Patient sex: F
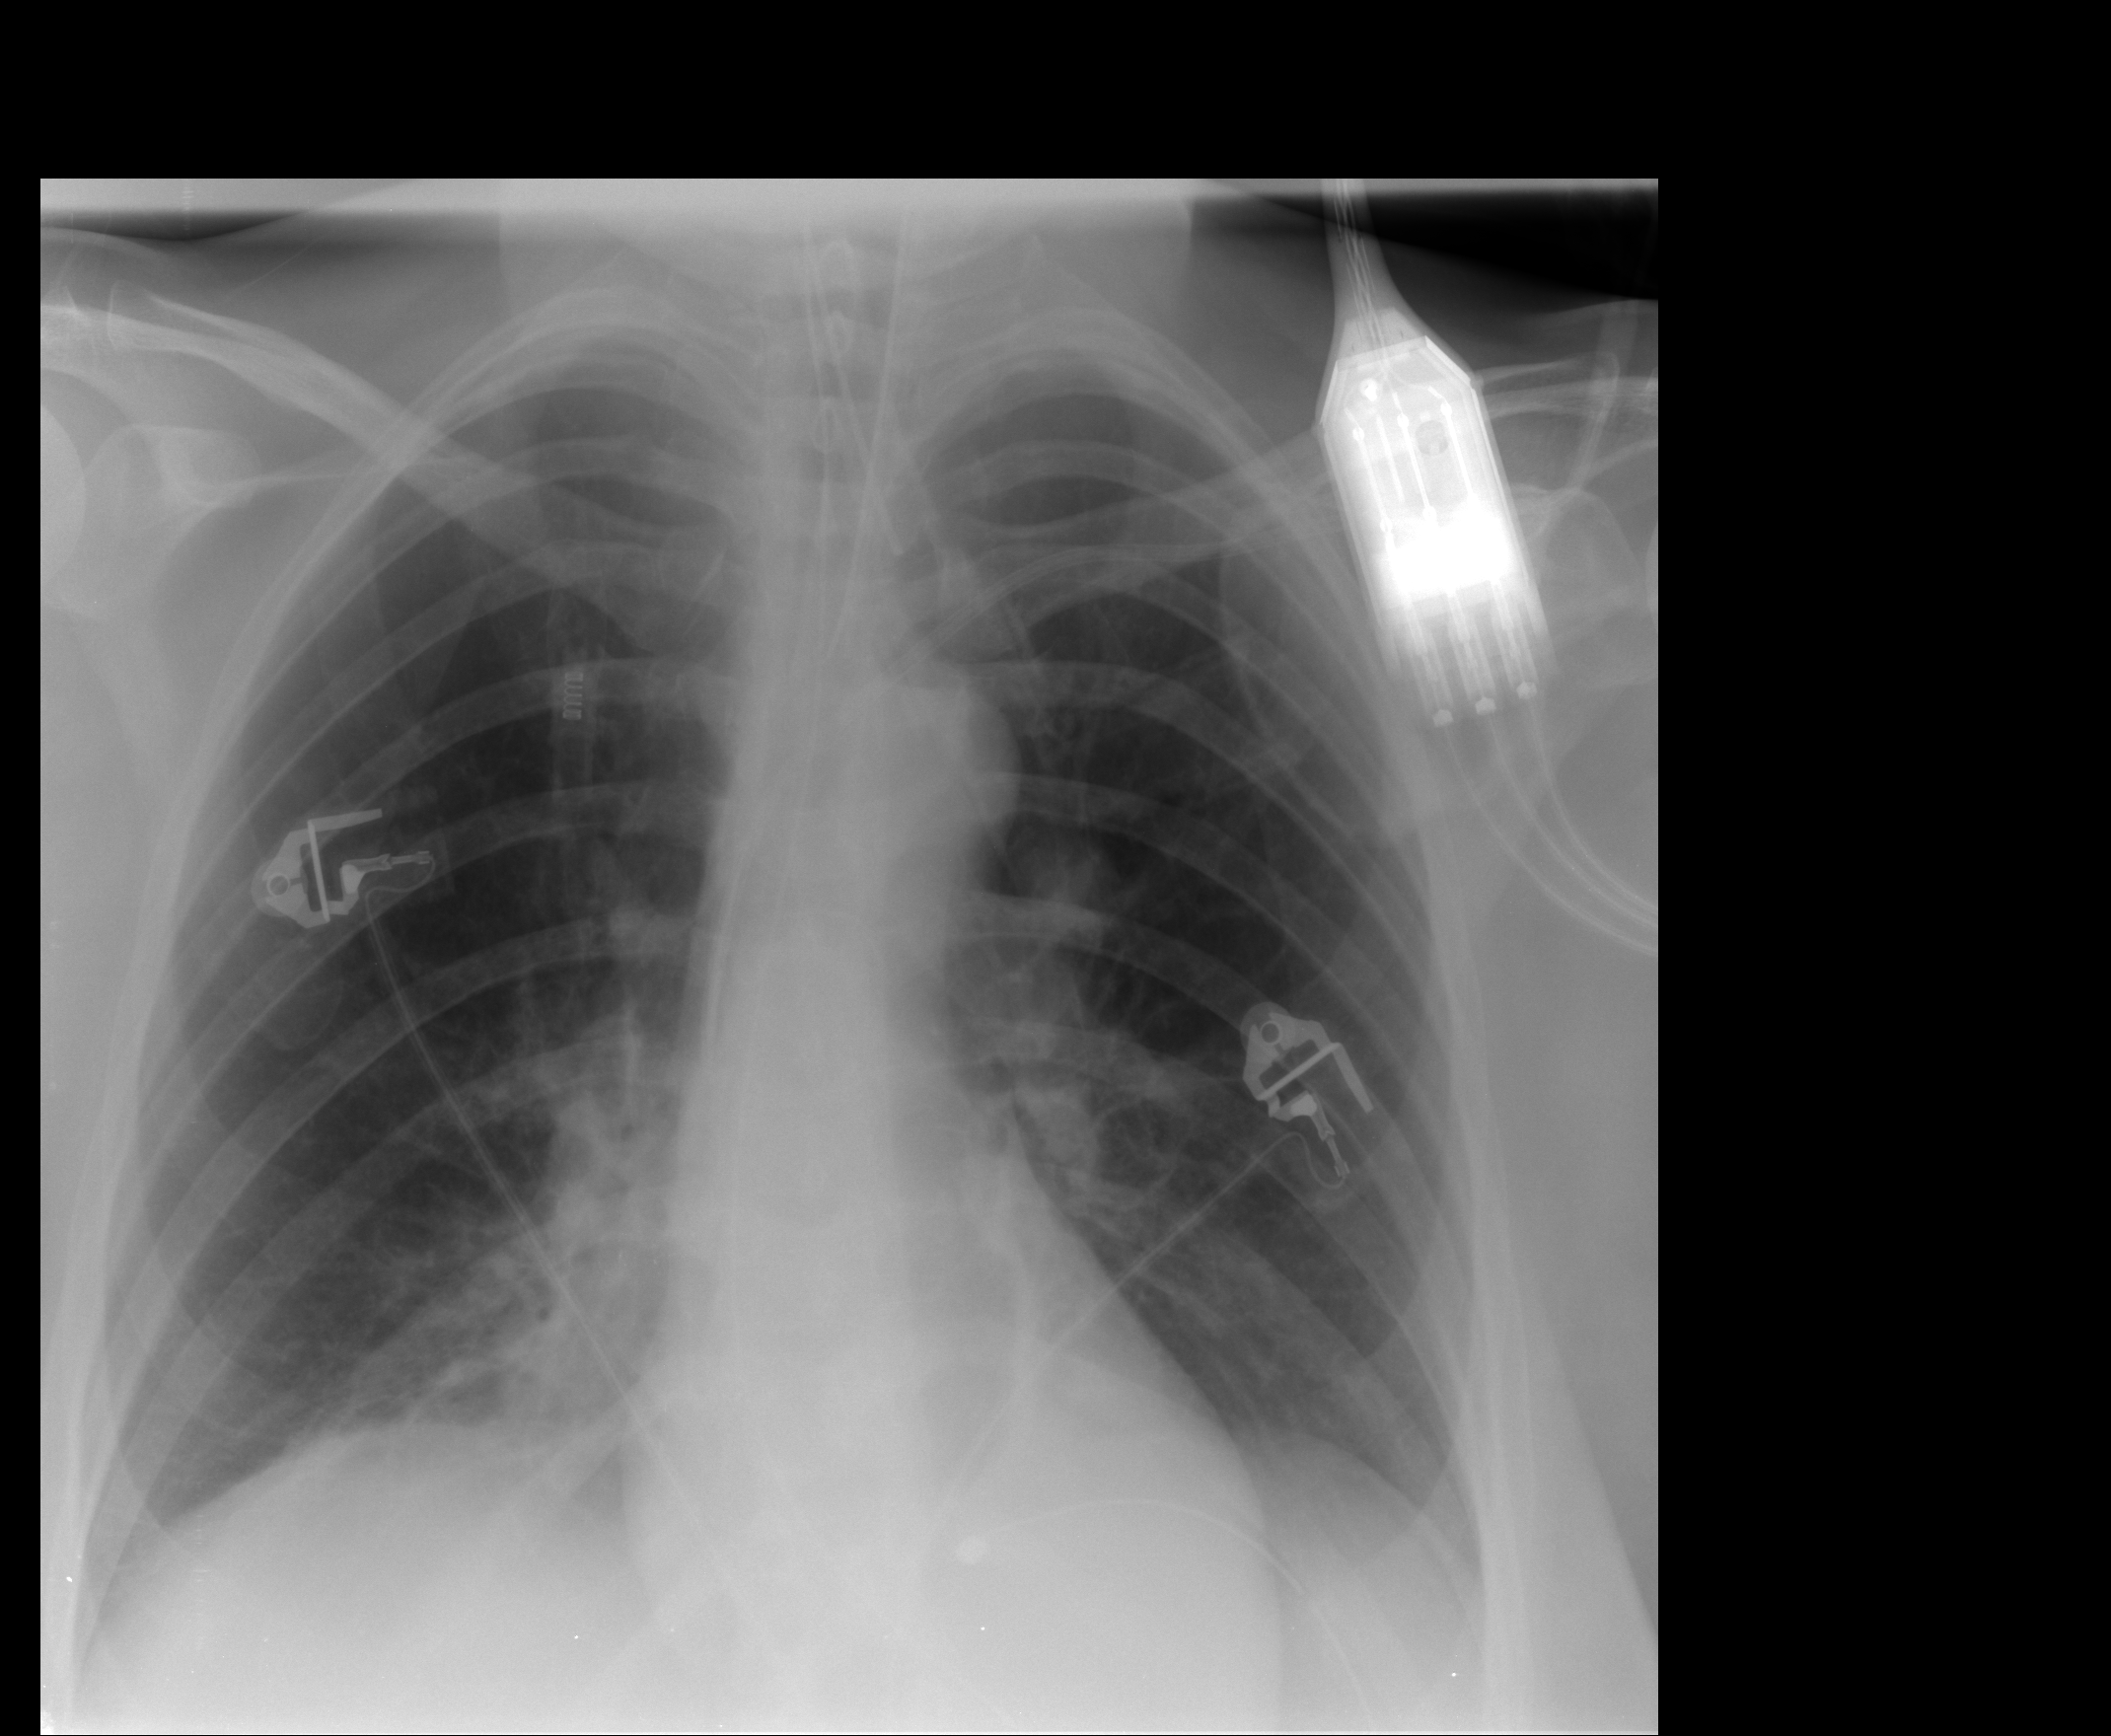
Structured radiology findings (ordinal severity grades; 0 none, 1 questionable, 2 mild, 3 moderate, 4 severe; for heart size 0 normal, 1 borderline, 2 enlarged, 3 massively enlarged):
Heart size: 0
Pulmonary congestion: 0
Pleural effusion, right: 0
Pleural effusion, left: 0
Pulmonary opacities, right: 0
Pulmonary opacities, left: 0
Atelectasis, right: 1
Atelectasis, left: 1